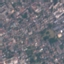
Land use / land cover class: Residential